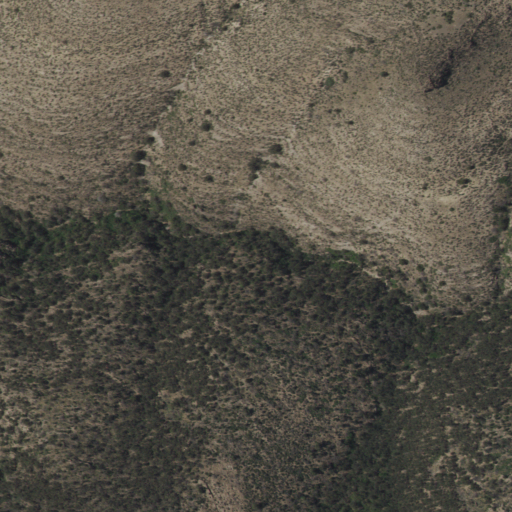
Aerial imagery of valley in New Mexico named Marble Canyon containing evergreen forest and shrub